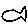
Label: fish